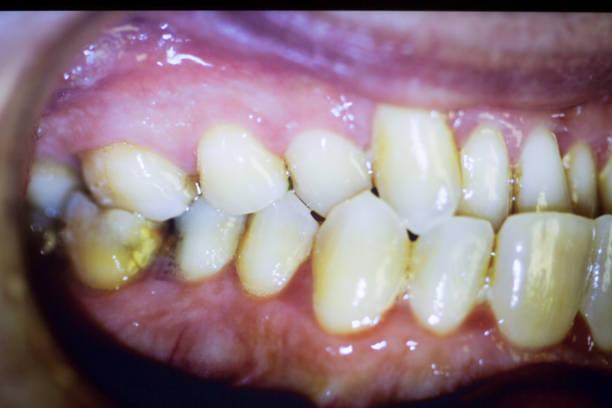
Condition: Gingivitis